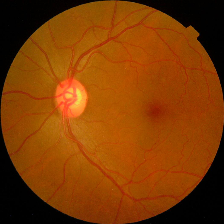
Diabetic retinopathy grade: No DR